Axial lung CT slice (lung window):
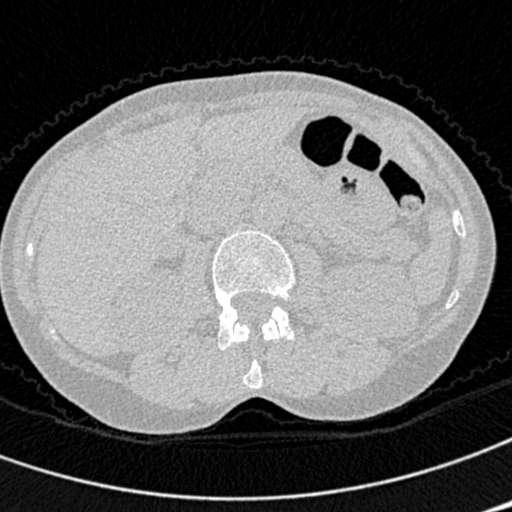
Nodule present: no